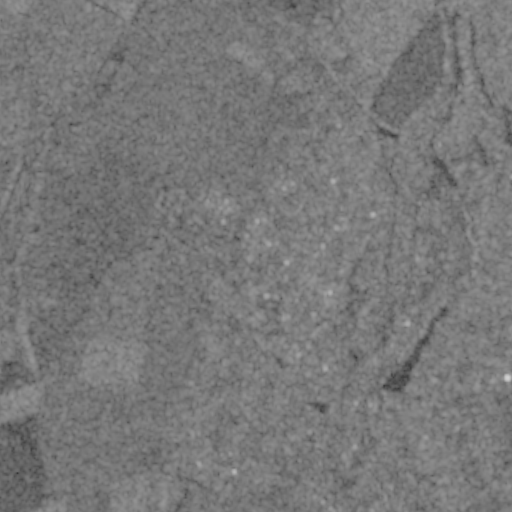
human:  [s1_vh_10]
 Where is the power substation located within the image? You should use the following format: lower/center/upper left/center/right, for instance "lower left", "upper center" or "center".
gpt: The power substation is located in the center of the image.
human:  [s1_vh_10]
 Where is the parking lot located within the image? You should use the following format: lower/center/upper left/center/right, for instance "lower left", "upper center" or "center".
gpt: There is no parking lot in the image.

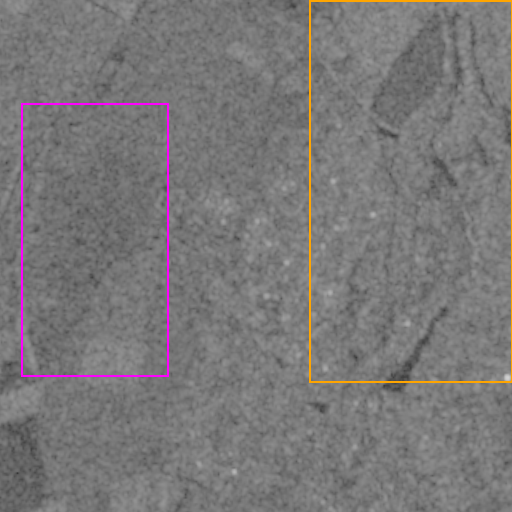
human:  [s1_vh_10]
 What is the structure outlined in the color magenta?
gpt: The structure outlined in magenta is a crop field.
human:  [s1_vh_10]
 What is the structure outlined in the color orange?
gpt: The structure outlined in orange is a park.
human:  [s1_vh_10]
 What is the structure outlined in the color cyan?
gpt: There is no cyan outline.